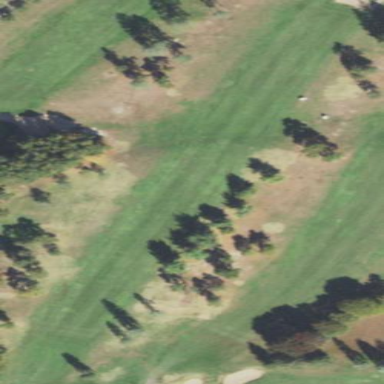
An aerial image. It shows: Lush grass fairway on golf course.